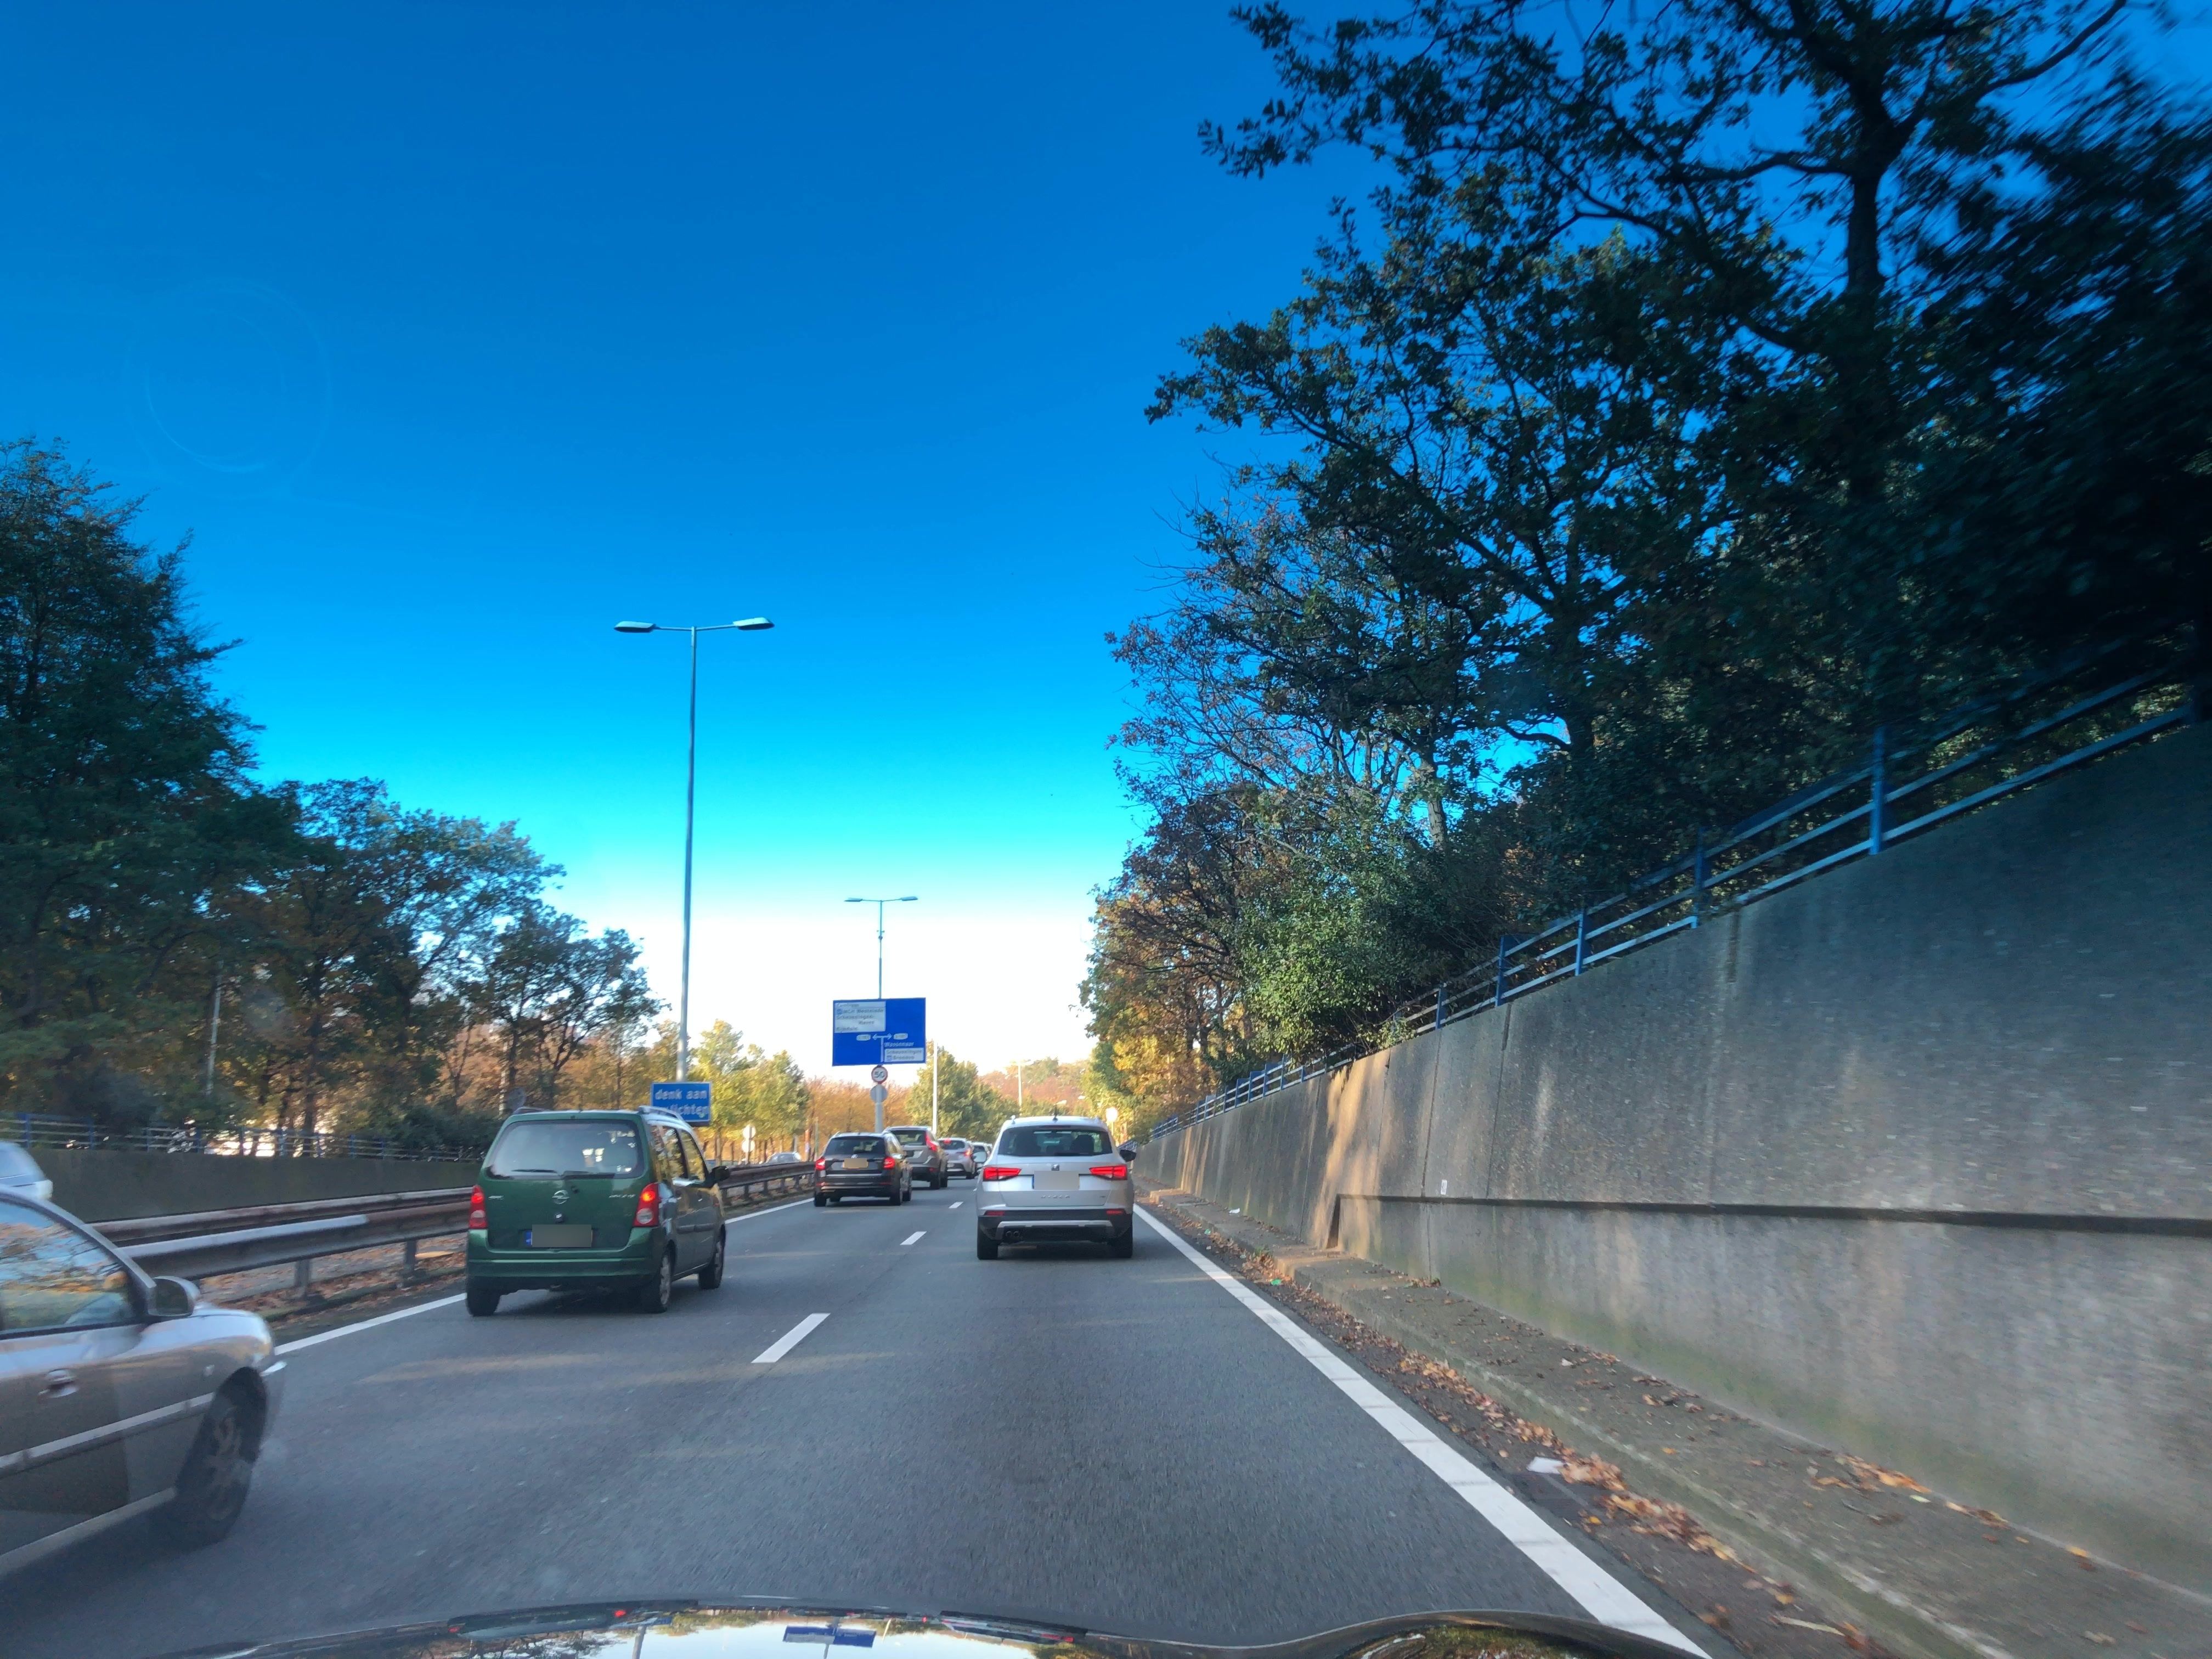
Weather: clear
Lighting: day
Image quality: good
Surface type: driving surface
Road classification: bridleway
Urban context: urban centre
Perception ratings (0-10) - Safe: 2.15, Lively: 4.91, Beautiful: 6.45, Boring: 3.13, Depressing: 2.11, Wealthy: 3.42